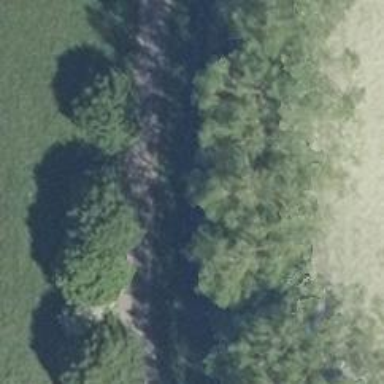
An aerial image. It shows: Row of trees in natural setting.